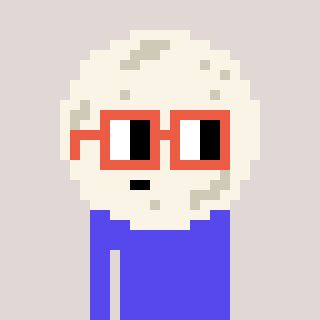
a pixel art character with square orange glasses, a moon-shaped head and a computerblue-colored body on a warm background